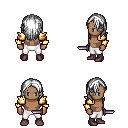
a pixel art fantasy rpg character, male body template, human, dark skin, gold arm armor, white pants, white long hairstyle, maroon shoes, dagger, four views (front, back, left, right), 2x2 character sprite sheet, small pixel art, hard edges, no anti-aliasing